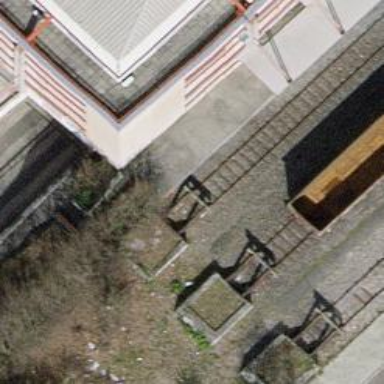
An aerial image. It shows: Railway buffer stop.